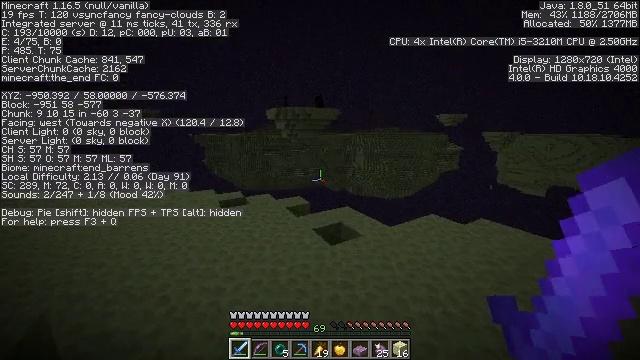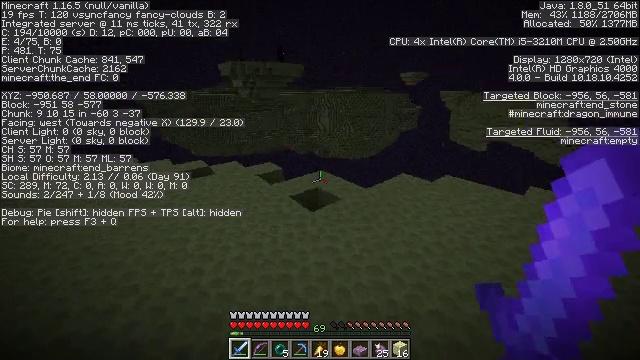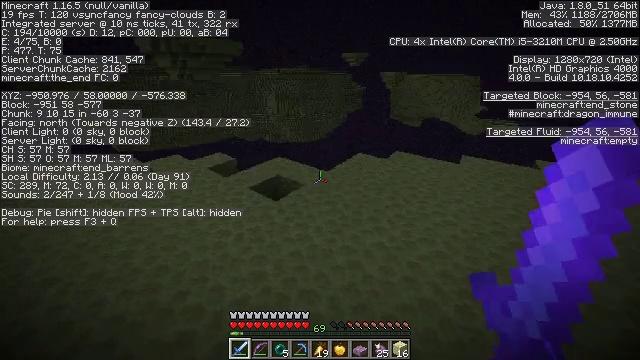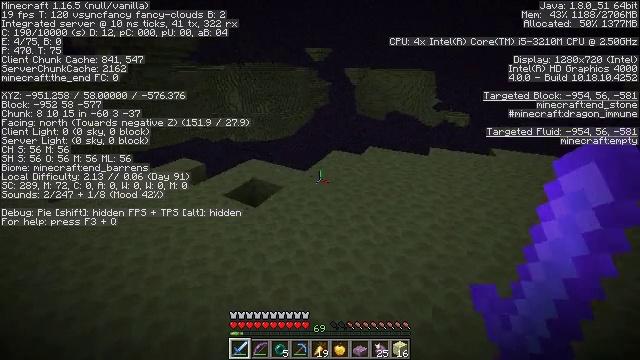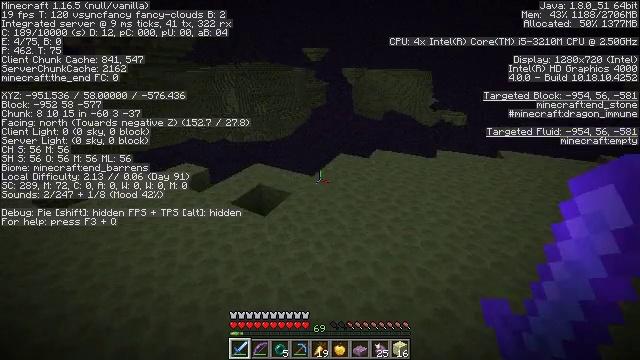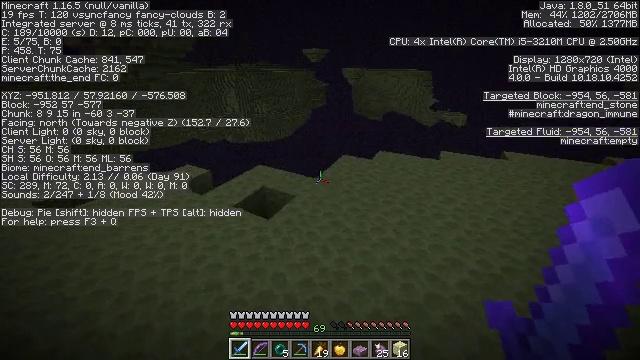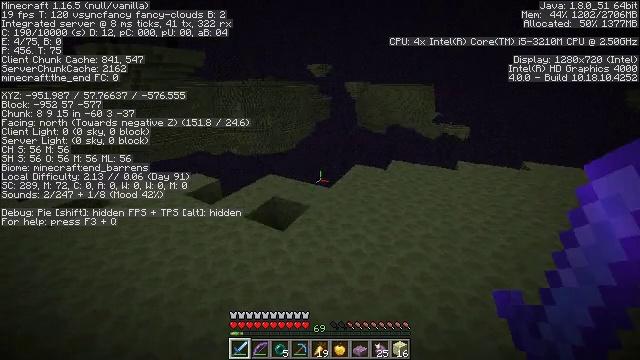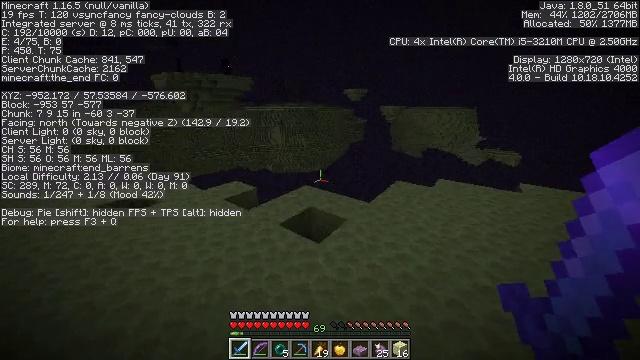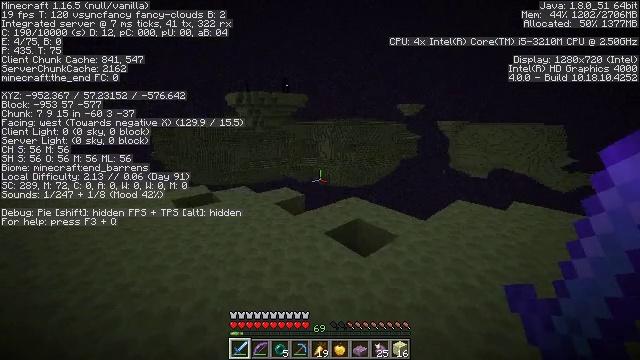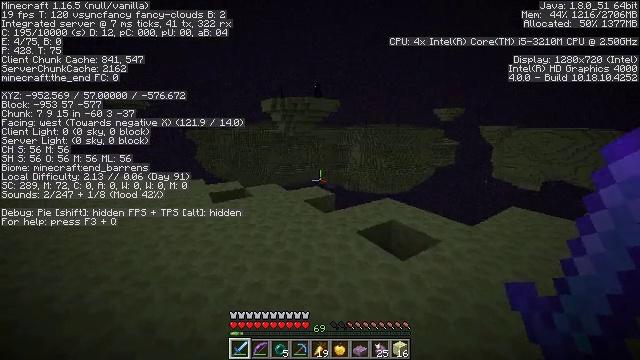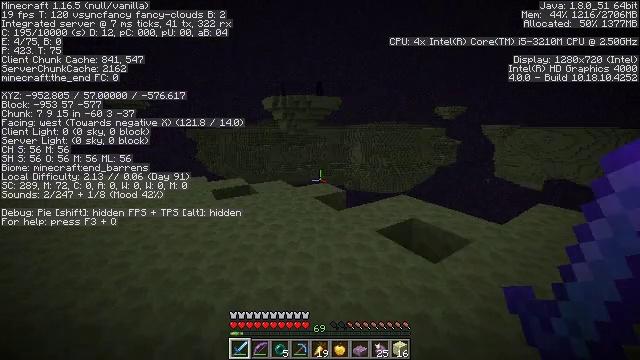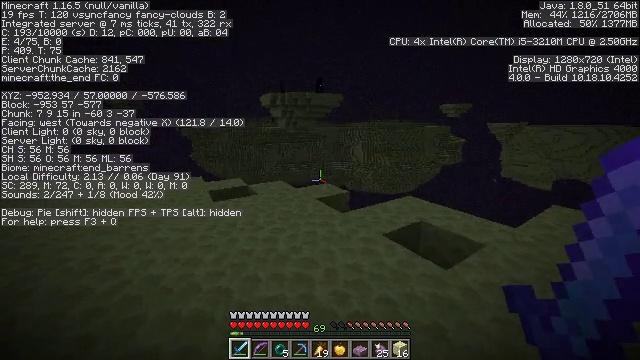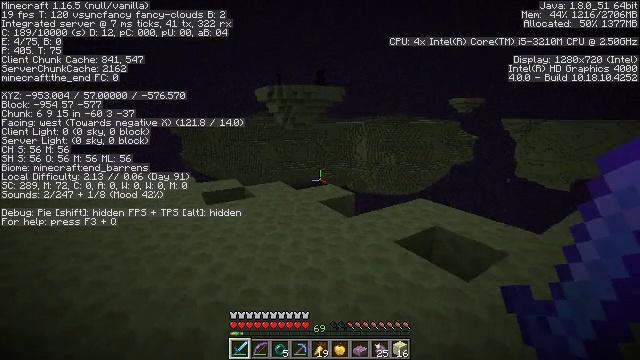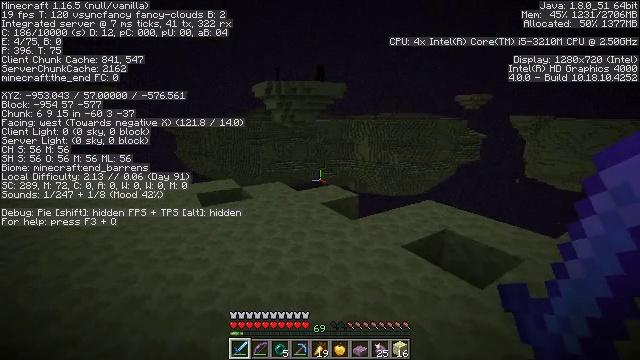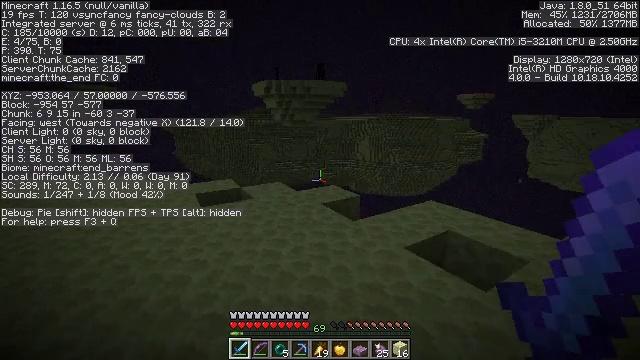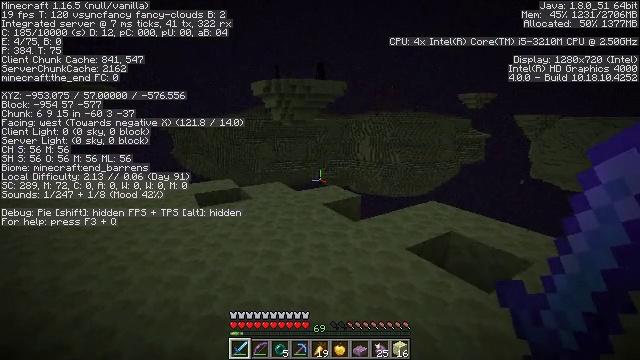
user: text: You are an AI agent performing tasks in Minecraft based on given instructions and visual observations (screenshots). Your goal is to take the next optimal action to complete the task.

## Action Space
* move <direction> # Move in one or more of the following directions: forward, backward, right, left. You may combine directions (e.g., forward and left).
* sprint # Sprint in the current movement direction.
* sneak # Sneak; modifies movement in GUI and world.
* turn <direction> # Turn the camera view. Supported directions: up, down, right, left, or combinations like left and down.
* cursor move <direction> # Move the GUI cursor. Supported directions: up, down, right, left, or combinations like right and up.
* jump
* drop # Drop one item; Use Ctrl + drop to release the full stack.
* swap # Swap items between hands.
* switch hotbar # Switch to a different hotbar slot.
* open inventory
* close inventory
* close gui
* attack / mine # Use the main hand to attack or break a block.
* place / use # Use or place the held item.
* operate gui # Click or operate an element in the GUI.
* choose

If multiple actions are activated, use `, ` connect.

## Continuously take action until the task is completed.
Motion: motion action
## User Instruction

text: Mine the end stone in the End dimension.
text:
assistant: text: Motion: move forward and move left, turn right and down
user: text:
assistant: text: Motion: move forward and move left, turn right and down
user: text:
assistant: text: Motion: move forward and move left, turn right
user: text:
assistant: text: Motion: move forward and move left
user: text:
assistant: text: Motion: move forward and move left
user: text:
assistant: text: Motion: move forward and move left, turn up
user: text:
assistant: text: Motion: move forward and move left, turn left and up
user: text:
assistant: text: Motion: move forward and move left, turn left and up
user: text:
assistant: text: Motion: move forward and move left, turn left and up
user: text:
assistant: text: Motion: move left
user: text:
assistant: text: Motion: no_op
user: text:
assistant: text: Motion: no_op
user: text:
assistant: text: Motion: no_op
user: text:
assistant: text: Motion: no_op
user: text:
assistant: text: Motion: no_op
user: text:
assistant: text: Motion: no_op
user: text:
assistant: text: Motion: move forward
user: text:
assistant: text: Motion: move forward
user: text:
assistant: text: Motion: move forward
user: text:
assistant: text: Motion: move forward and move left
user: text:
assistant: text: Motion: move forward and move left
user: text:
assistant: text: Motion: move forward and move left
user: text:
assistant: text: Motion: move forward and move left, turn left
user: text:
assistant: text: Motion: move forward and move left, turn left
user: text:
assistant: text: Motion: move forward and move left, sprint, turn left
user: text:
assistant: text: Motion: move forward and move left, sprint
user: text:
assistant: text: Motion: move forward and move left, sprint
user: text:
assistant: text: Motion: move forward and move left, sprint
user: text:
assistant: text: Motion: move forward and move left, sprint
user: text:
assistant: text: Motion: move forward and move left, sprint